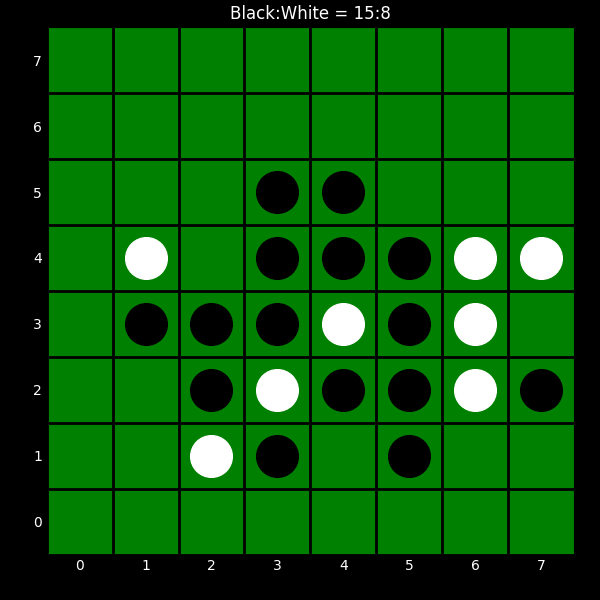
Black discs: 15
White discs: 8